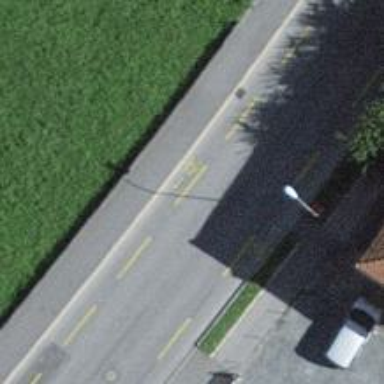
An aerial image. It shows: Residential road with asphalt surface. It has advisory cycle lane.